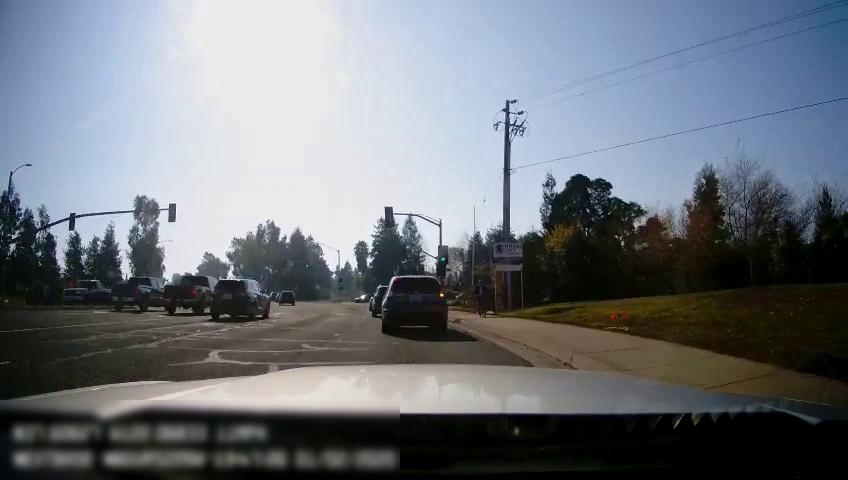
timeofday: Dusk/Dawn/Twilight
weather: Sunny
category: Drivable Space
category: Vehicles | SUV
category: Vehicles | SUV
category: Vehicles | SUV
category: Vehicles | Truck
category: Vehicles | Truck
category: Vehicles | SUV
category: Vehicles | Truck
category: Vehicles | Car
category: Bicycles
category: Traffic | Signs
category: Traffic | Lights
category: Traffic | Lights
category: Traffic | Lights
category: Traffic | Lights